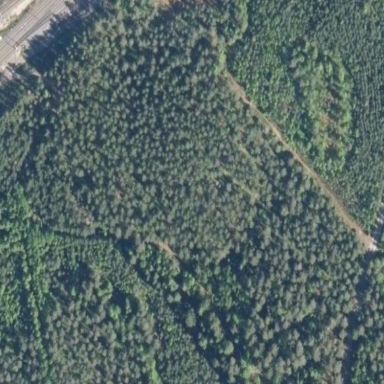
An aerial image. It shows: Forest with mix of leaf types.